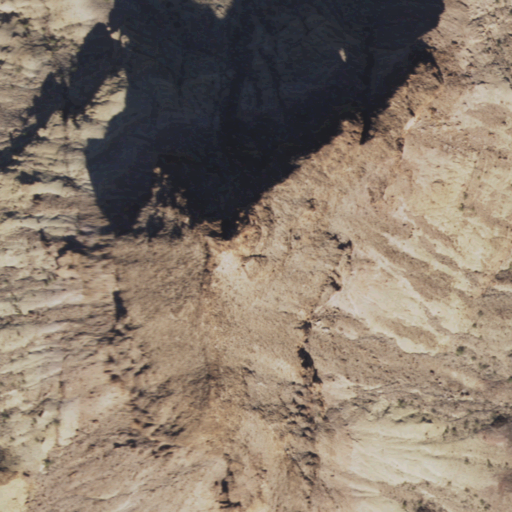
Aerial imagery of mountain in Arizona named Little Black Mountain containing only shrub